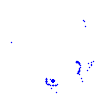
Particle: proton